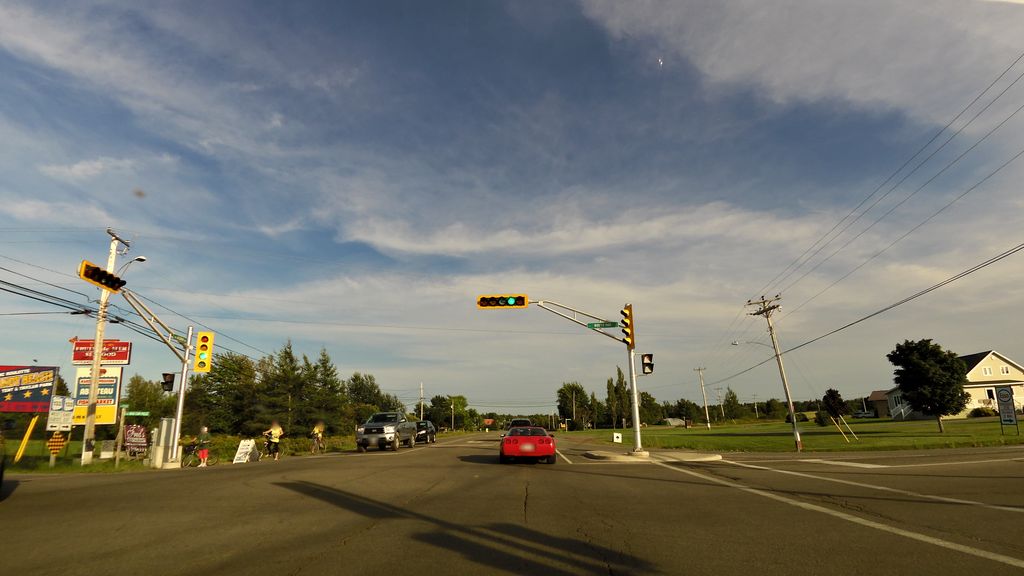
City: charlottetown